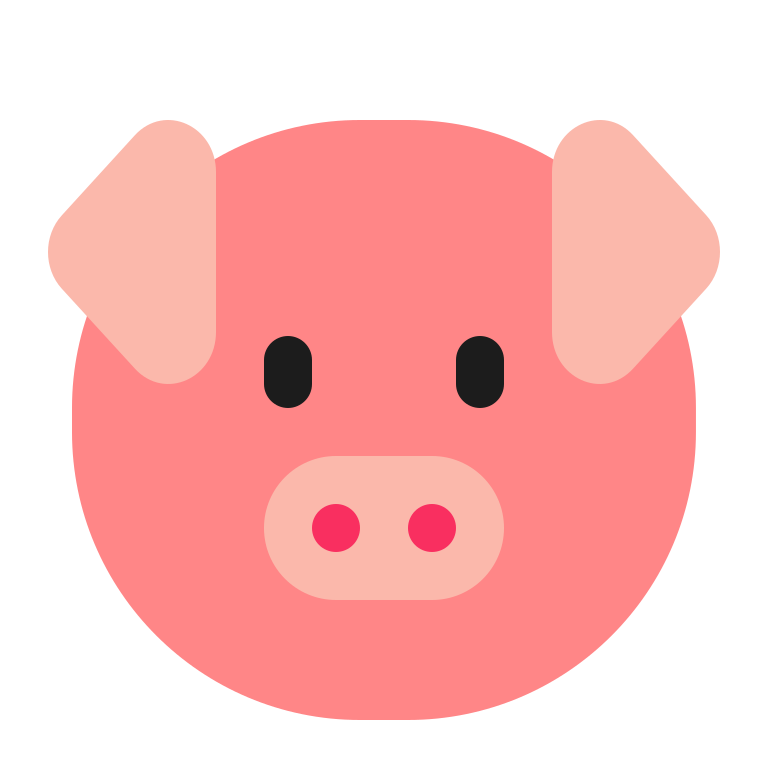
pig face flat